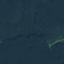
Land use / land cover: Forest